Question: I'm writing an Android application that needs a menu like this:

Please note, this activity has a background and 4 menu items, where each menu item has two parts: Bottom text that should be aligned to left and Right text that should be aligned to right. Would you please tell me how I can implement it? Should I use 'LinearLayout' for each menu item?
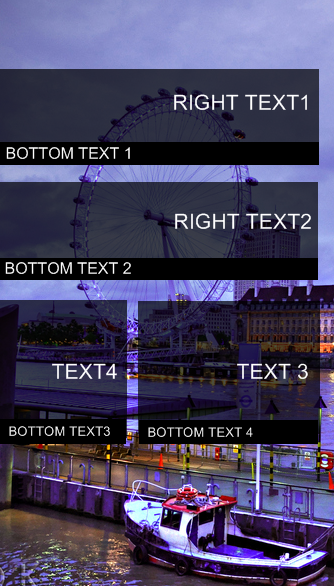
Answer: This is a sample code I made. all of them are buttons in xml
'''
public class MenuActivity extends Activity{
@Override
protected void onCreate(Bundle savedInstanceState) {
// TODO Auto-generated method stub
super.onCreate(savedInstanceState);
}
@Override
// My menu inflater
public boolean onCreateOptionsMenu(Menu menu) {
new MenuInflater(this).inflate(R.menu.menu, menu);
return (super.onCreateOptionsMenu(menu));
}
// code for the actions that it will do.
public boolean onOptionsItemSelected(MenuItem item) {
// Handle item selection
switch (item.getItemId()) {
case R.id.test2:
test2();
return true;
case R.id.test1:
test1();
return true;
default:
return super.onOptionsItemSelected(item);
}
}
public void test1() {
// TODO Auto-generated method stub
Toast test = Toast.makeText(this, "This is a test", Toast.LENGTH_LONG);
test.show();
}
public void test2() {
// TODO Auto-generated method stub
Toast test = Toast.makeText(this, "This is a test", Toast.LENGTH_LONG);
test.show();
//Add how ever many you want.
}
}
'''